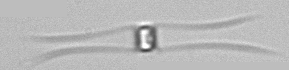
Label: Chaetoceros_similis